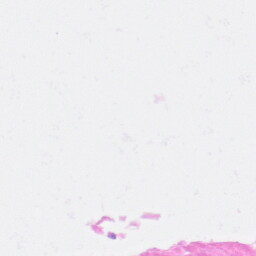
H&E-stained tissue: Heart